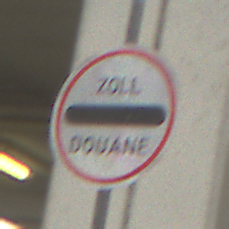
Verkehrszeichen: Zollstelle
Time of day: Midday
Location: Roofed (Urban)
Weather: Overcast
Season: NotSpecified
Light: Artificial